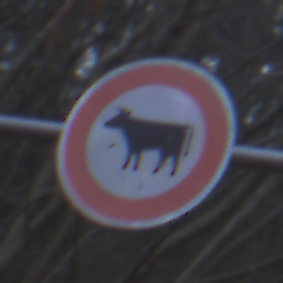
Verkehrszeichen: VerbotViehtrieb
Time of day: MorningAfternoon
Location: Outdoor (Nature)
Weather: Overcast
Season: Winter
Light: Natural